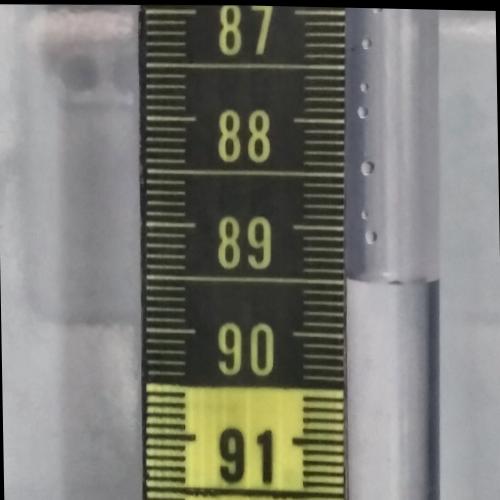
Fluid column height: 89.5 cm